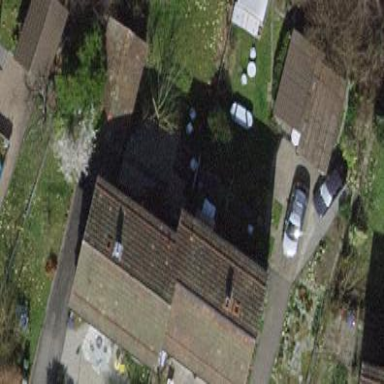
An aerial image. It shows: Semi-detached house with gabled roof.